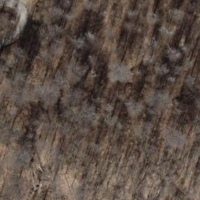
EUNIS habitat code: 41
Species observed at this site:
Sorbus aucuparia